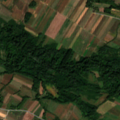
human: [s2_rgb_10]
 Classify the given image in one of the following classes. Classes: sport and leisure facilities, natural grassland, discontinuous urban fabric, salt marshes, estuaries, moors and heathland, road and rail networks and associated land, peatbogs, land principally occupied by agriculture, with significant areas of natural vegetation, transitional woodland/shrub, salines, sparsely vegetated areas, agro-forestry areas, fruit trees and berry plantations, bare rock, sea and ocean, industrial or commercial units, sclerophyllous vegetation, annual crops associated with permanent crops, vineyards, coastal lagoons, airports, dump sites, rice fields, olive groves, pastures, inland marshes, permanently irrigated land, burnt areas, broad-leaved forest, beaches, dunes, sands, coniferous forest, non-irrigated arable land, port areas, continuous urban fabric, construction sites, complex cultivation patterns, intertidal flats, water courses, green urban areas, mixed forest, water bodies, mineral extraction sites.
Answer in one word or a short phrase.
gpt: non-irrigated arable land, complex cultivation patterns, land principally occupied by agriculture, with significant areas of natural vegetation, broad-leaved forest